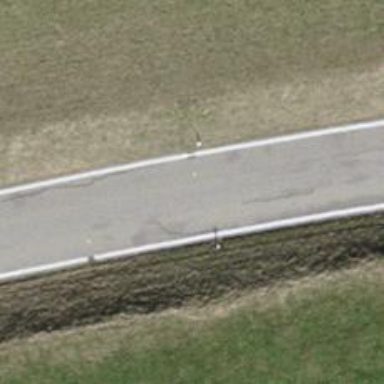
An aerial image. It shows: Asphalt road classified as tertiary.